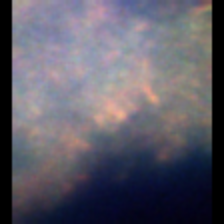
Taxon: Unknown_detritus
Group: Unknown